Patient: sex M, age 19
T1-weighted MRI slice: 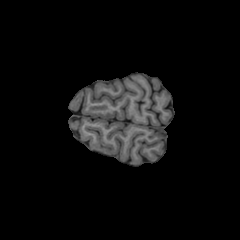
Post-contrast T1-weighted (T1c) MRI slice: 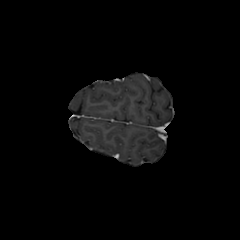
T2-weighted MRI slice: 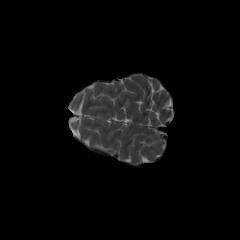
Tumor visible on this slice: no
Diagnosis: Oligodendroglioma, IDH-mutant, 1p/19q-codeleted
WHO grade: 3